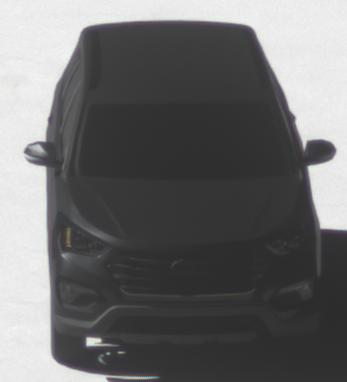
Make: Hyundai
Model: Santa Fe 2.4 GDI
Detailed model: Santa Fe (DM)
Model produced from: 2017/08
Model produced until: 2018/01
Doors: 5
Color: black
Road condition: dry road
Daytime: morning or afternoon
Contrast: high contrast